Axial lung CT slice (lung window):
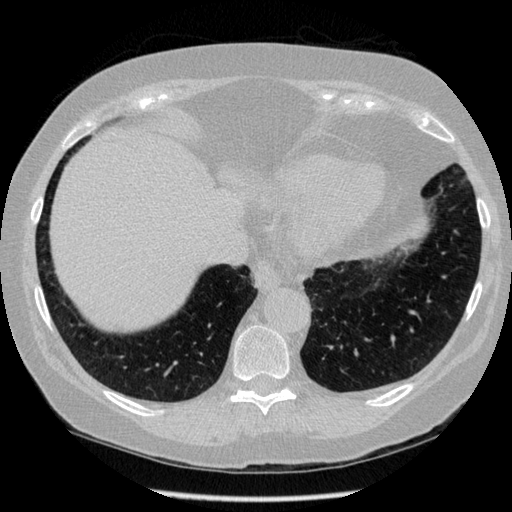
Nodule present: no